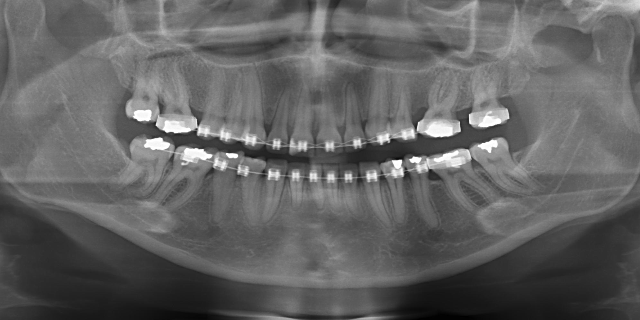
adult